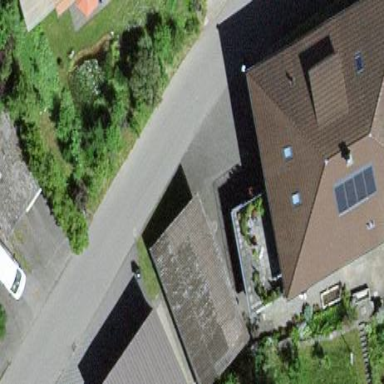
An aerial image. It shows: View of roof of building.